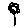
Label: flower